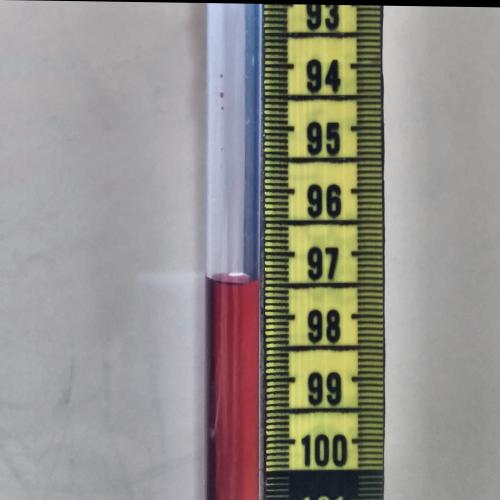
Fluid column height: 97.5 cm